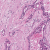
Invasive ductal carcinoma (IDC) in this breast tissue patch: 1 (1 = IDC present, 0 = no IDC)